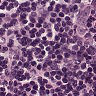
Metastatic tissue present: no